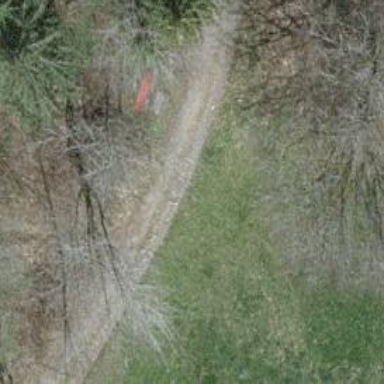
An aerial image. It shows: Red bench.